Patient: sex F, age 26
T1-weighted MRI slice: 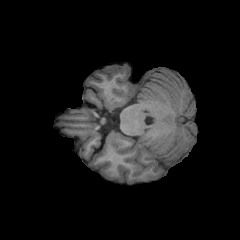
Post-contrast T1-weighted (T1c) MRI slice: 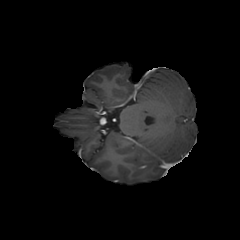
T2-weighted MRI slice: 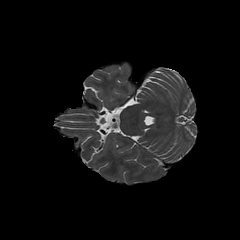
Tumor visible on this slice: no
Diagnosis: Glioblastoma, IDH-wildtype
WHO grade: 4